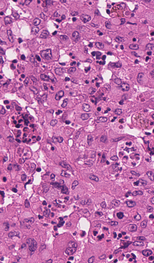
Tumor epithelial tissue: yes
Tumor-associated stroma tissue: no
Normal tissue: no